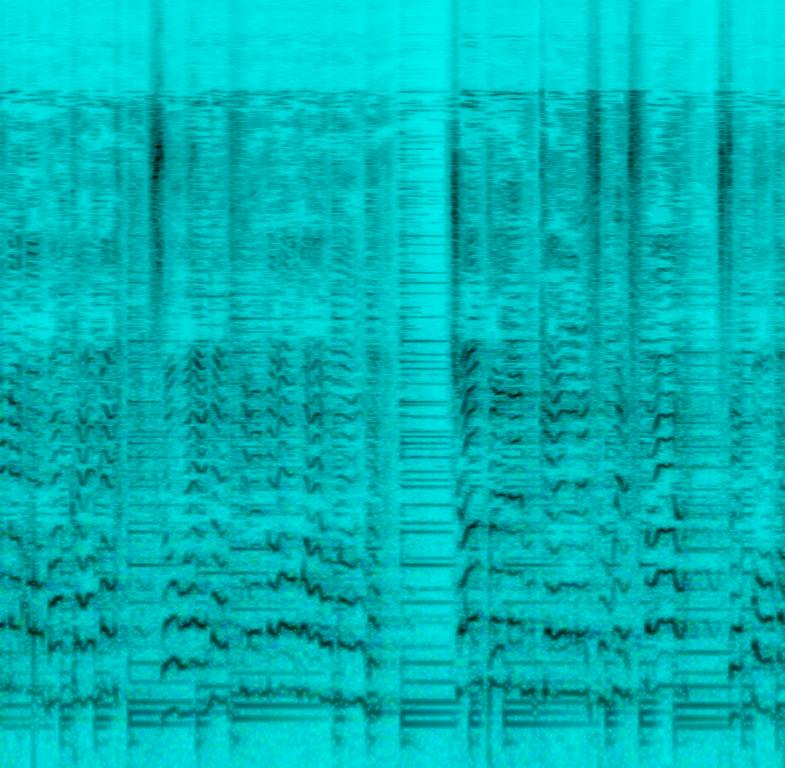
This is a dancehall music piece. There is a male vocalist singing at a medium-to-high pitch with a Jamaican accent. In the background, there is a keyboard playing the main melody. The atmosphere of the piece is vibrant. This piece could be used at beach parties and summer/vacation themed movies or TV shows.